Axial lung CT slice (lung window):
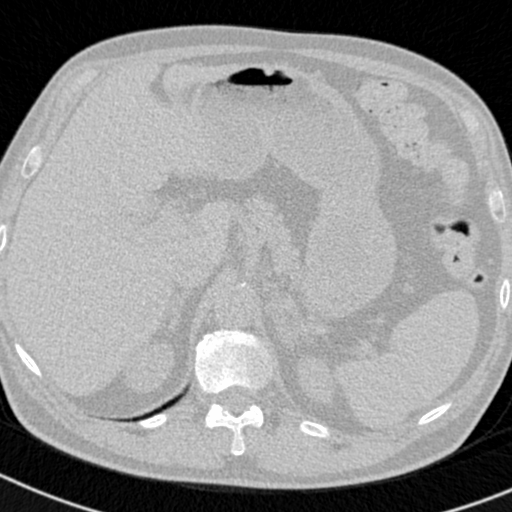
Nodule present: no